Field crop: maize
Growth stage: 2
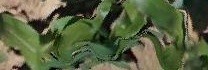
Species: maize